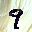
Label: 9